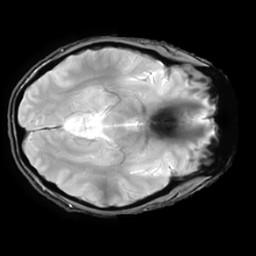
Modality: T2starw
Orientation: axial
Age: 31
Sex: male
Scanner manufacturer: ge
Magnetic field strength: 3 T
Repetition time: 0.65 s
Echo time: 0.02 s